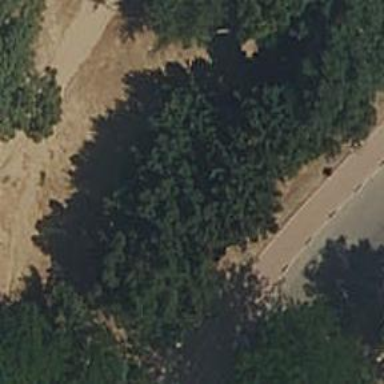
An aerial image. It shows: Compacted steps on the road.